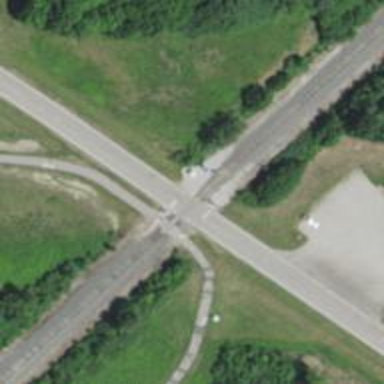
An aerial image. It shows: Railway crossing.